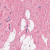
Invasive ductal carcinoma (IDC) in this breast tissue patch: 0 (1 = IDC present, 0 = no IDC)